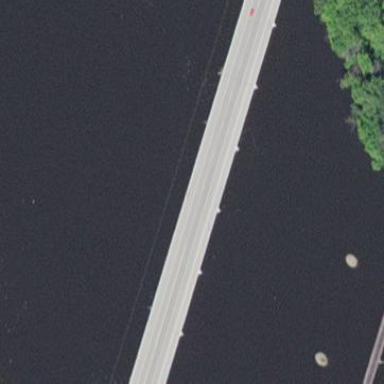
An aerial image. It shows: Man-made bridge.